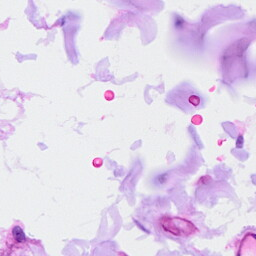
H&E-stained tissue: Ovarian